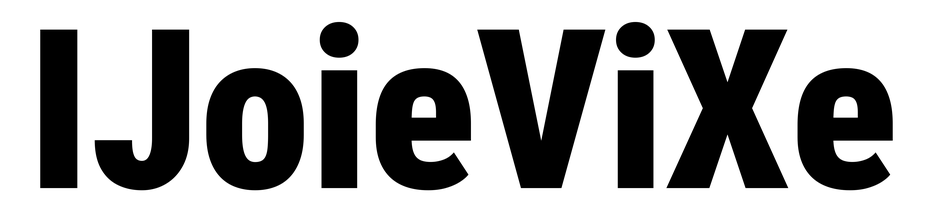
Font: Roboto_Condensed_Black